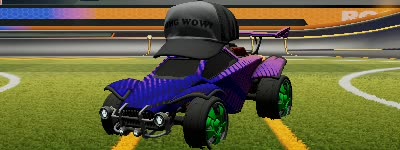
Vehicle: octane